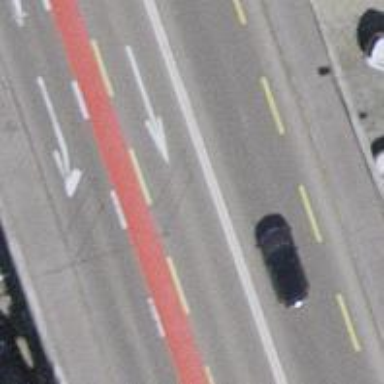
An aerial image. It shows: Secondary road with asphalt surface and bridge. There is separate cycle lane and sidewalk.